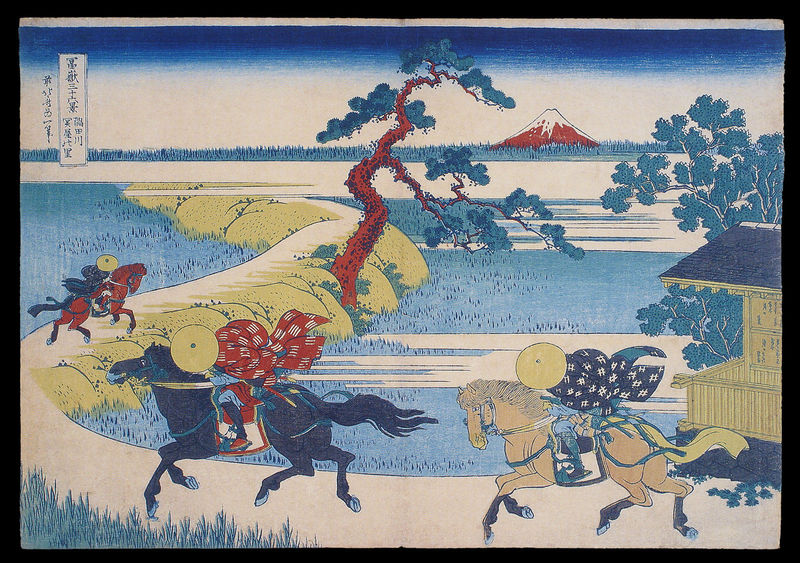
Titel: 36 Ansichten des Fuji
Künstler: Katsushika Hokusai
Institution: Honolulu, Honolulu Academy of Arts
Schlagwörter: baum, berg, blau, feder, wasser, weiß, bäume, gelb, hüte, haus, rot, schnee, weg, beige, malerei, muster, weite, pferde, reiter, holzschnitt, japan, schrift, nebel, damm, strohhut, japanisch, asien, holzstich, stich, china, kiefer, kiefern, bambus, geschwindigkeit, galopp, samurai, samurei, hilzschnitt, hokusai, reisfelder, fudji, fudjijama, kiefen, hoku, ßholzstich